Aerial crown-view tile of a tropical tree (Barro Colorado Island, Panama), acquired 20250818:
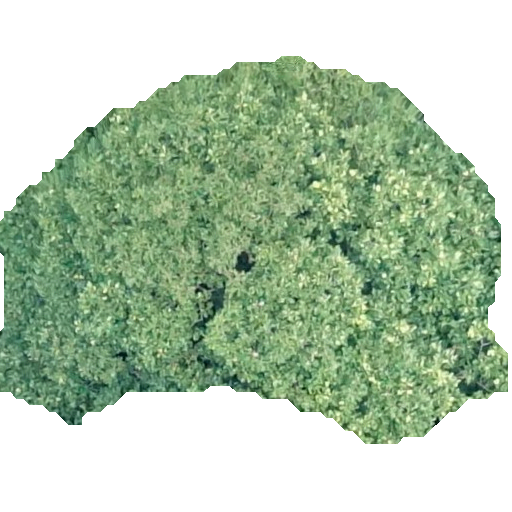
Species: Dipteryx oleifera
GBIF accepted scientific name: Dipteryx oleifera
Crown area: 212.222 m²